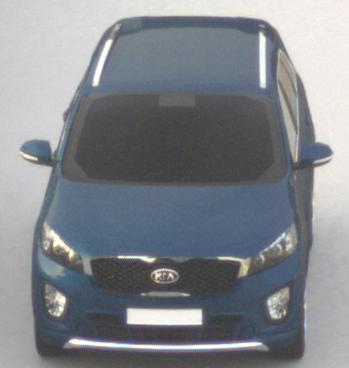
Make: KIA
Model: Sorento 2.2 CRDi
Detailed model: Sorento (UM)
Model produced from: 2015/03
Model produced until: 2017/10
Doors: 5
Color: blue
Road condition: dry road
Daytime: sunrise or sunset
Contrast: low contrast